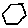
Label: hexagon